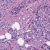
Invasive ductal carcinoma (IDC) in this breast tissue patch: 1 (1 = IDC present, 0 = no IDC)